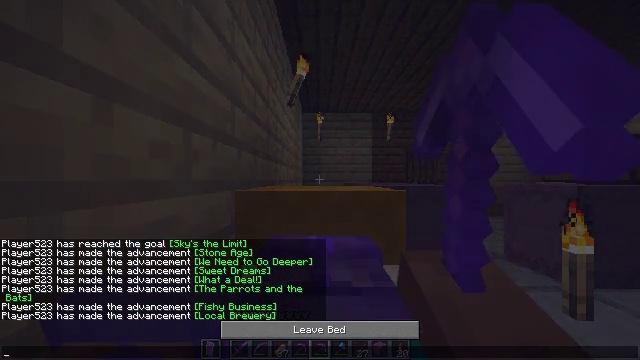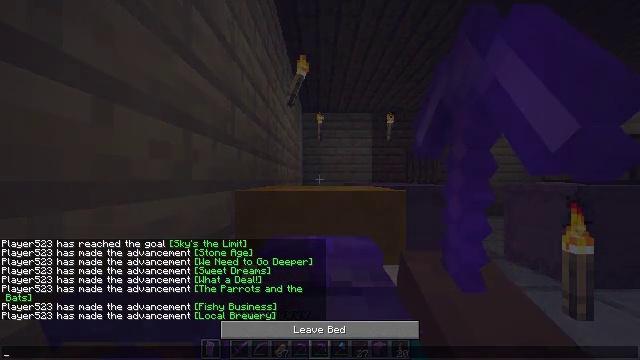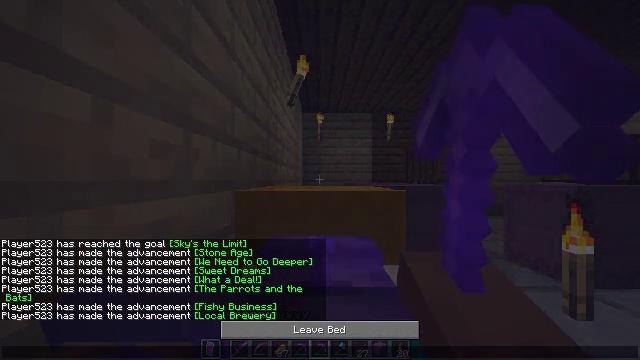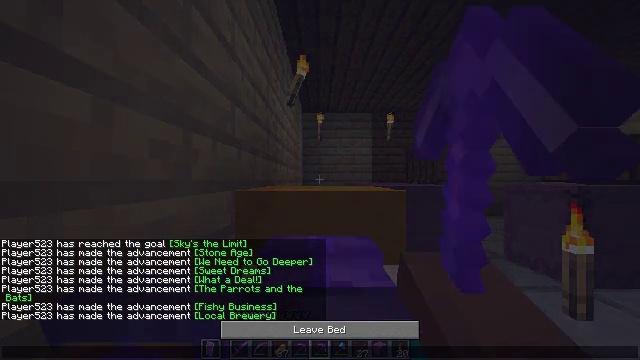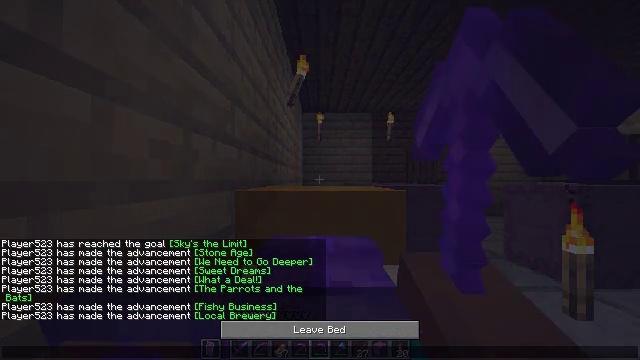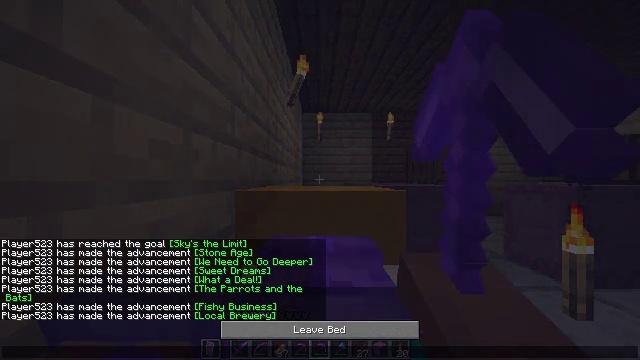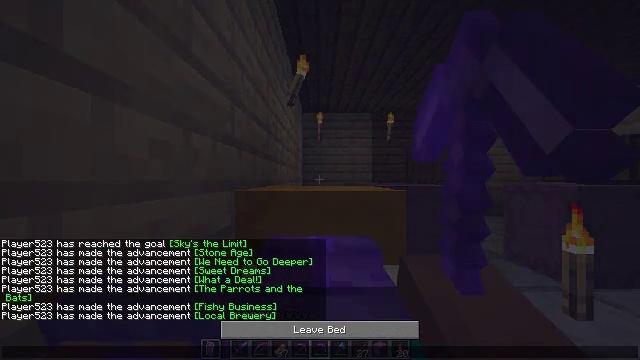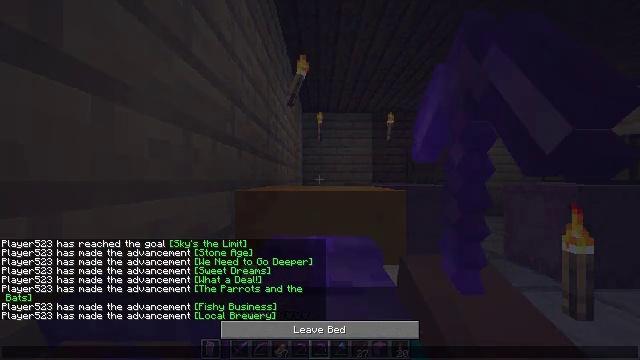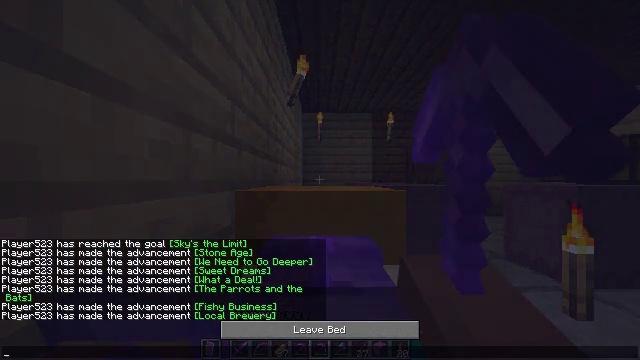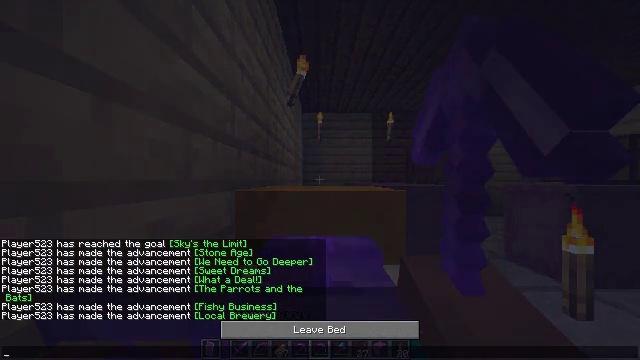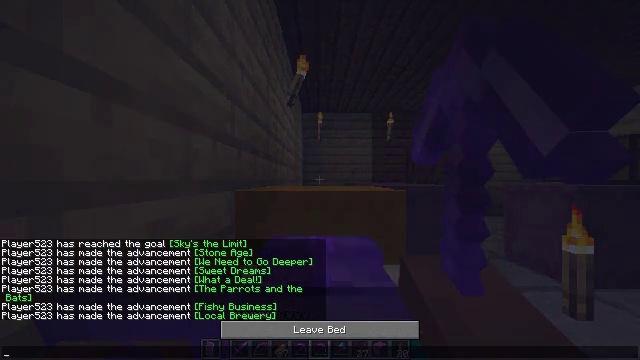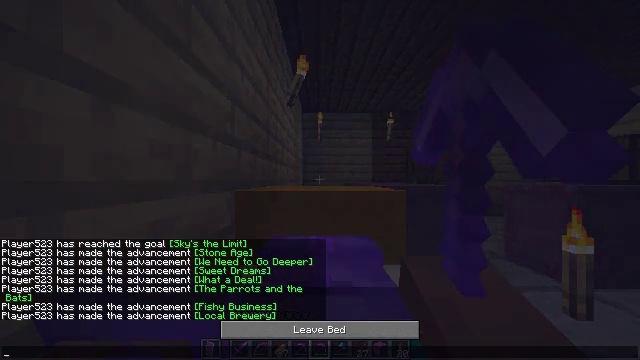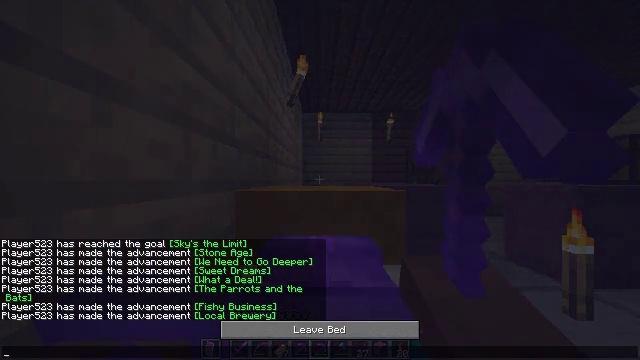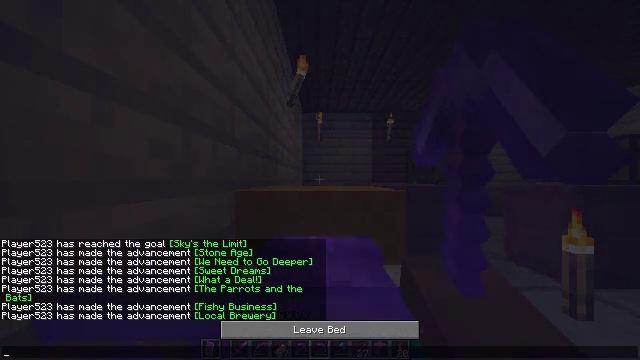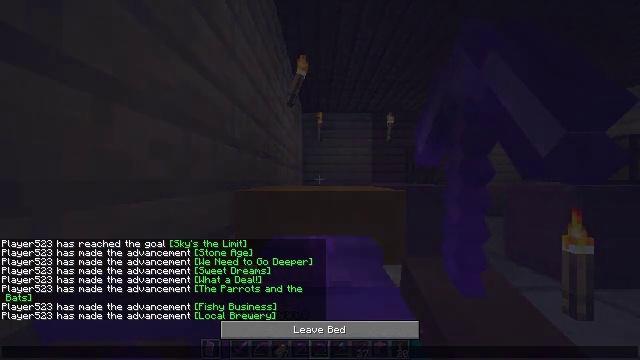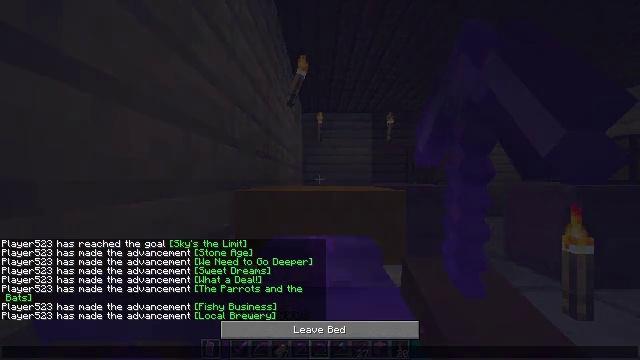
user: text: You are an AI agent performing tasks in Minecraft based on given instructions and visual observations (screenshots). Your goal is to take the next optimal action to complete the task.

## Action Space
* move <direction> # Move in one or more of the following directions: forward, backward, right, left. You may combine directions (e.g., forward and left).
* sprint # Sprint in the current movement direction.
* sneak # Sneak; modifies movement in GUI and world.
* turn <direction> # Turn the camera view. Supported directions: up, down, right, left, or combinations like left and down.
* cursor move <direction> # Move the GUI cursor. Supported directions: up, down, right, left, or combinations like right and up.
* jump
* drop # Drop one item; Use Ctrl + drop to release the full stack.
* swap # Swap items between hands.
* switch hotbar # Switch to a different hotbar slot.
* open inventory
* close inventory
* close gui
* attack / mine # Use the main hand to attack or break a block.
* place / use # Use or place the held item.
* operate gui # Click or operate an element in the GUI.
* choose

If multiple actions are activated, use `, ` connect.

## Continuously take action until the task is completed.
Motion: motion action
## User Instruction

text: Combine ingredients to make magenta dye.
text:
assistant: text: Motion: no_op
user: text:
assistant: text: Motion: no_op
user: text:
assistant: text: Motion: no_op
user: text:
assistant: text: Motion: no_op
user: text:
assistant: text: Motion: no_op
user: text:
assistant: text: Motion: no_op
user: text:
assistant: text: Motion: no_op
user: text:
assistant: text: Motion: no_op
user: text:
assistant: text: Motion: no_op
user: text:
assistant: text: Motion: turn left and up
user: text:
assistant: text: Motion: turn left and up
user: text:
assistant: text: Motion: turn left and up
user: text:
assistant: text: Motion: turn left and up
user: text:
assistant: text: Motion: turn left and up
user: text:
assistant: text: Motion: turn up
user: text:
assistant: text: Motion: turn up
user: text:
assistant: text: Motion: turn up
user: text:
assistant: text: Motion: turn up
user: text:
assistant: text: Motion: turn up
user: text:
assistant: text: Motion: no_op
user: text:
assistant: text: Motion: no_op
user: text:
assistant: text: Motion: no_op
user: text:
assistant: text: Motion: no_op
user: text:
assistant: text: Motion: no_op
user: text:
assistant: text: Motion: no_op
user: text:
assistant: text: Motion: no_op
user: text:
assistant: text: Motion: no_op
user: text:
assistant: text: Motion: no_op
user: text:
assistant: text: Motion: no_op
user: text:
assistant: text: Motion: no_op